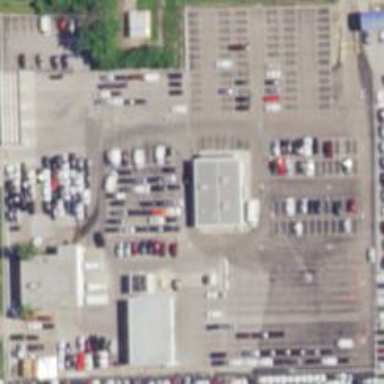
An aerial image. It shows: Car rental service.